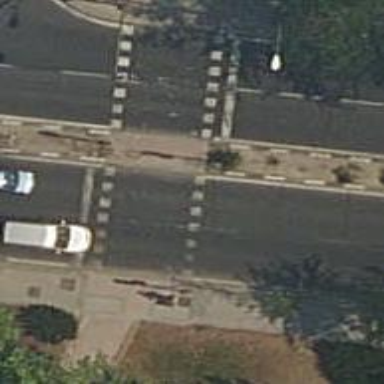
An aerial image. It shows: Asphalt footway with traffic signals at the crossing.